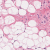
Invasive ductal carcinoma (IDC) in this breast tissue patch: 0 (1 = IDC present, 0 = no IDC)